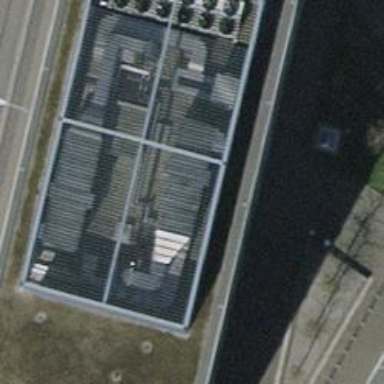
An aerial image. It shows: Office building.